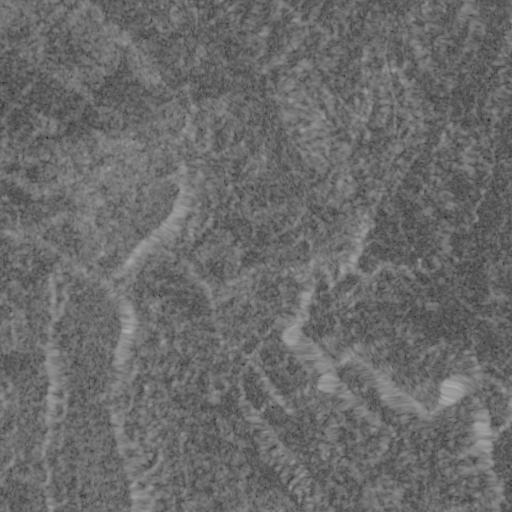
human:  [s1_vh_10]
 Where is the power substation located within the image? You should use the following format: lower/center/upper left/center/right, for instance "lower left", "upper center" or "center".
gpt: The power substation is located in the center left of the image.
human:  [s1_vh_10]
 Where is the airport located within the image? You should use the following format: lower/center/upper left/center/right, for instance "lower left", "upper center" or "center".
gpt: There is no airport in the image.

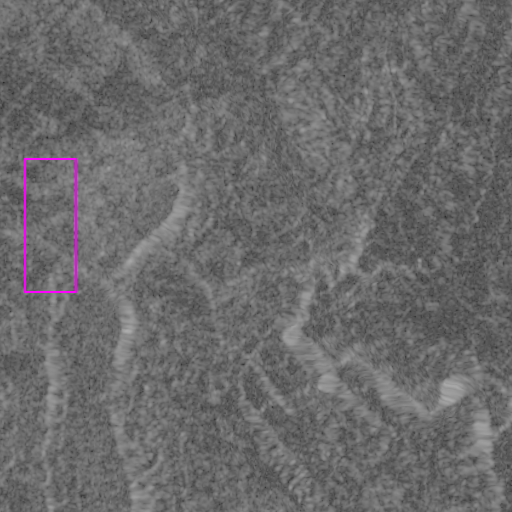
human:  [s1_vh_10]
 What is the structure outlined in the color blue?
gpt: There is no blue outline.
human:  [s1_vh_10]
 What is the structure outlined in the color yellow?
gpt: There is no structure outlined in yellow.